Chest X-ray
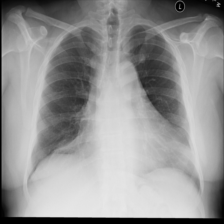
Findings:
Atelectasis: negative
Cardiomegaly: negative
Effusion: negative
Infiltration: negative
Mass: negative
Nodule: negative
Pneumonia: negative
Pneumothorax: negative
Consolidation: negative
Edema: negative
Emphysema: negative
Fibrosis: negative
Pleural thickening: negative
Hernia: negative